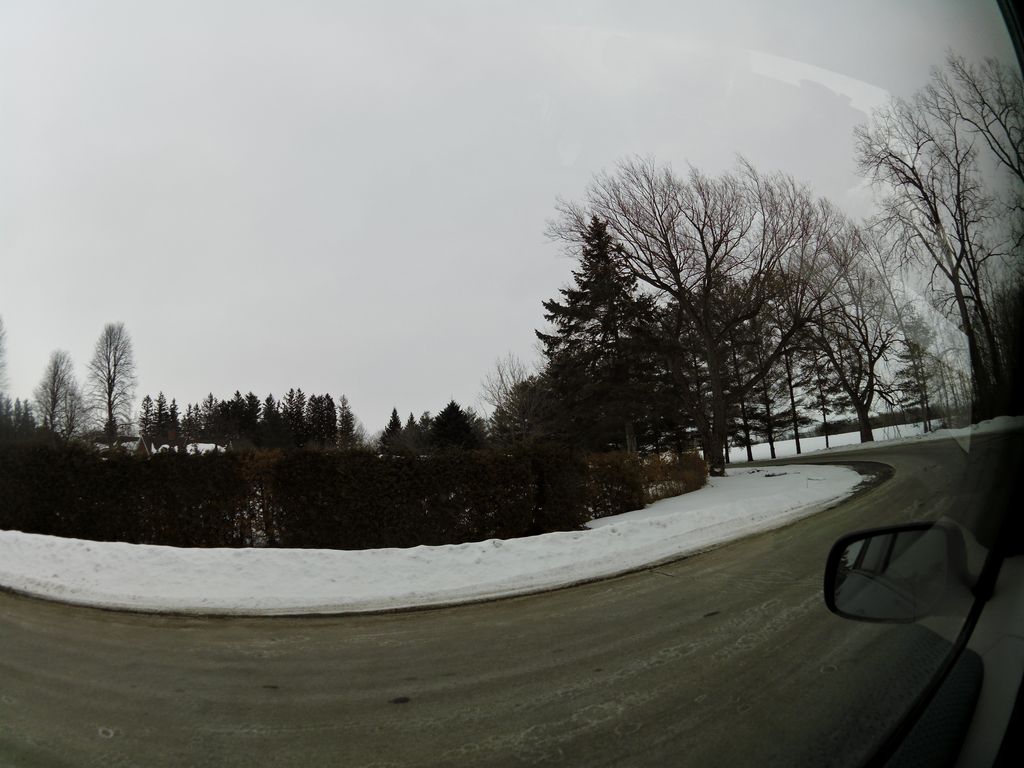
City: ottawa-gatineau